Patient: sex M, age 63
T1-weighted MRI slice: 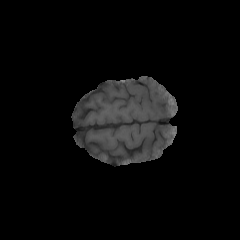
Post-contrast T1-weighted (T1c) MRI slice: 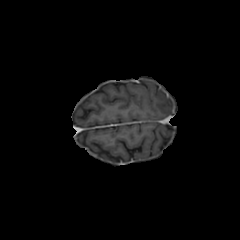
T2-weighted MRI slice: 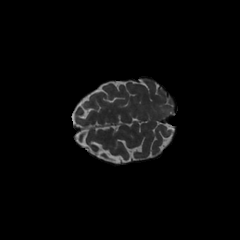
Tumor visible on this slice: yes
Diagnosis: Glioblastoma, IDH-wildtype
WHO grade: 4